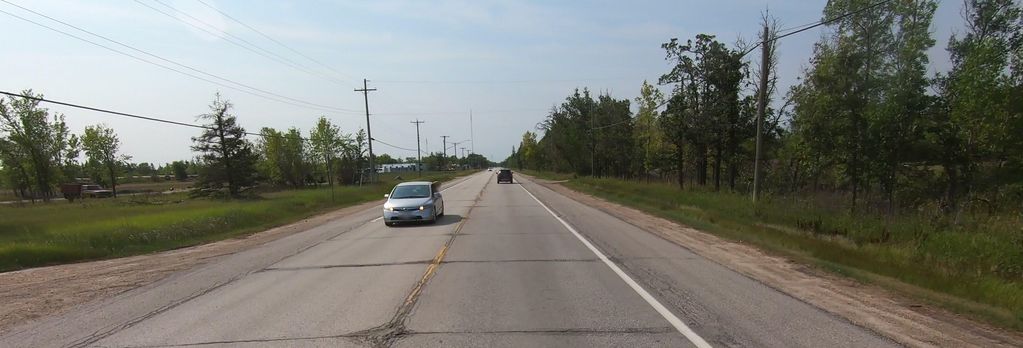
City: winnipeg